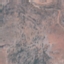
Land use / land cover class: HerbaceousVegetation